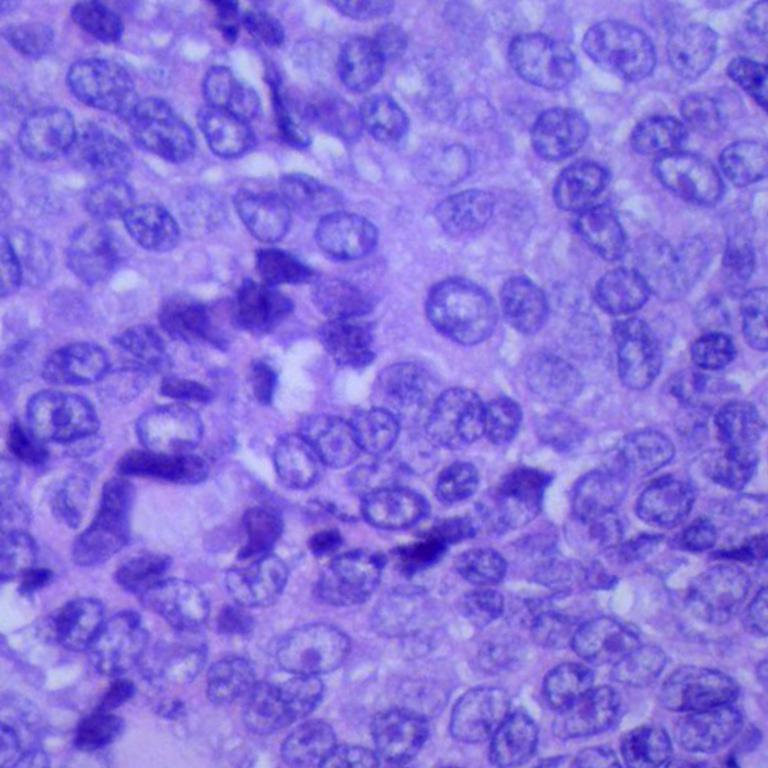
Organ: lung
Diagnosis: squamous carcinomas